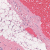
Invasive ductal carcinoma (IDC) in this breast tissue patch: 0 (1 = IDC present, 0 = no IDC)